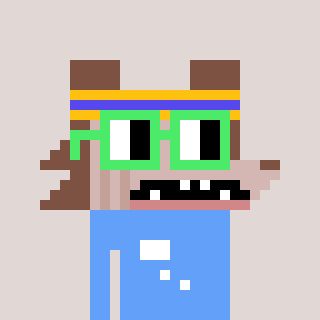
a pixel art character with square light green glasses, a werewolf-shaped head and a blue-colored body on a warm background